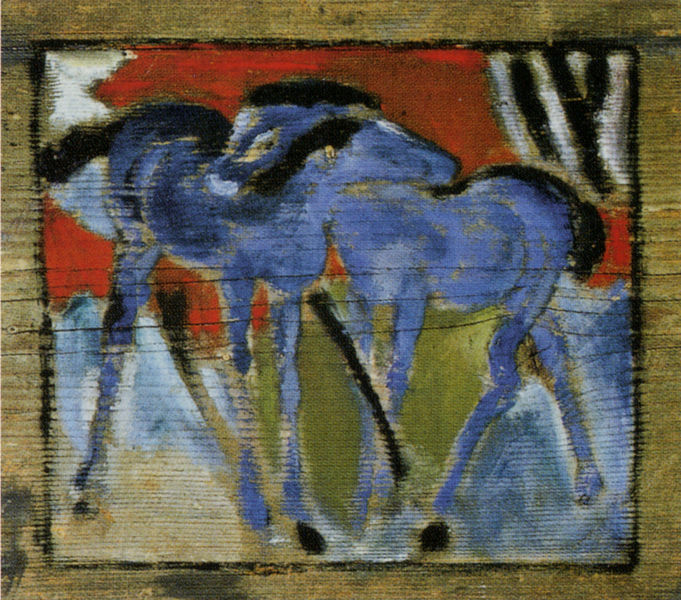
Titel: Blaue Fohlen
Künstler: Franz Marc
Standort: Amsterdam
Institution: Stedelijk Museum
Schlagwörter: baum, blau, gemälde, gruppe, himmel, körper, weiß, bäume, grün, impressionismus, kirchner, landschaft, braun, holz, kreide, köpfe, schwarz, zeichnung, gras, rot, tiere, wiese, beige, expressionismus, malerei, jung, augen, rahmen, bild, vorhang, öl, natur, gold, paar, wald, pferd, pferde, reiter, beine, hellblau, huf, hufe, mähne, schwanz, schweif, holzschnitt, liebe, umarmung, zärtlichkeit, zwei, abstrakt, farben, farbe, linien, ausdruck, rand, material, krieg, spielen, streifen, striche, masserung, umarmen, rechteck, expressionistisch, draußen, schnitt, künstler, hälse, franz, schmusen, zuneigung, maserung, rehe, schnauze, nüstern, holztafel, bau, leichtigkeit, blauer reiter, chagall, elefant, franz marc, marc, mähnen, fohlen, blaue pferde, flüchtig, chagal, rhe, schwazr, brün, junge pferde, farbe auf holz, holz+, bpferde, pahne, baune, mühne, staum, holzmasserung